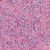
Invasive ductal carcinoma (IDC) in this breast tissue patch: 1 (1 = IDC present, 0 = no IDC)